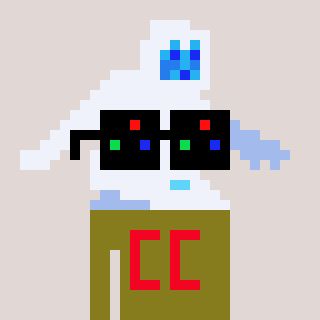
a pixel art character with square black sunglasses, a yeti-shaped head and a gunk-colored body on a warm background